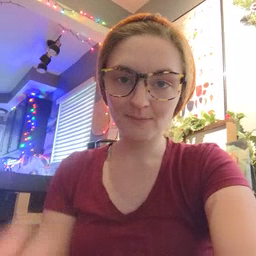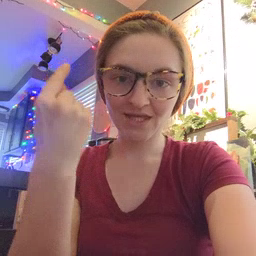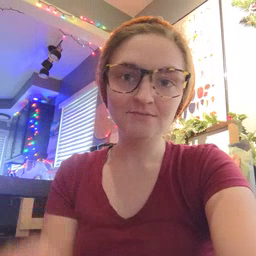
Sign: black